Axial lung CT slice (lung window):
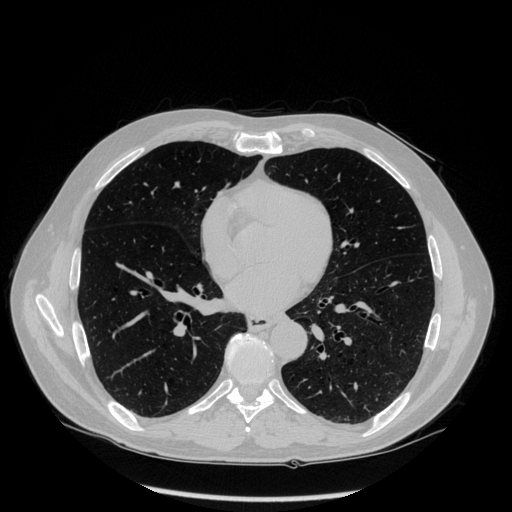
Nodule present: no